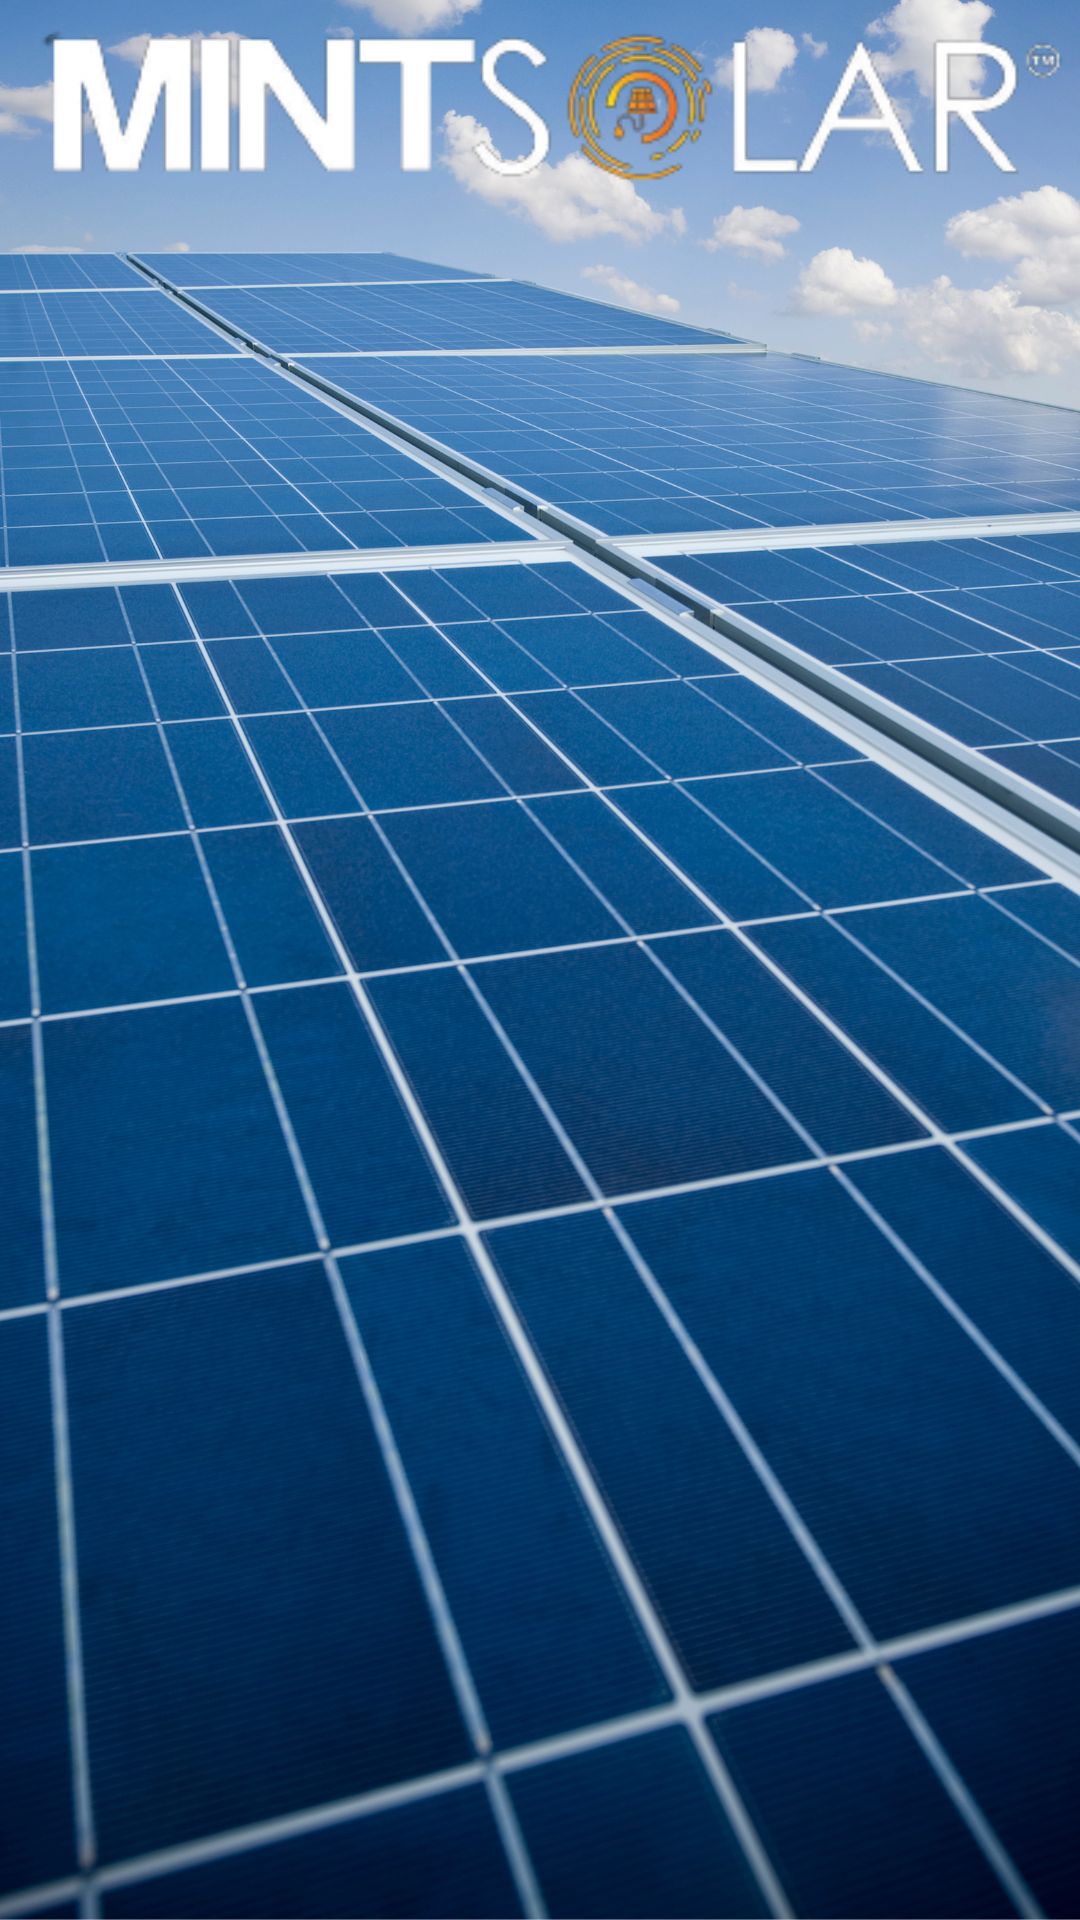
Label: Clean